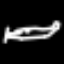
Label: airplane